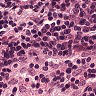
Metastatic tissue present: no